Question: HTML:
'''
<img src="dash_img/dash-img_07.png">
'''
HTML Image:

Here there is no attribute to get the xpath, I tried by link text but that too failed.
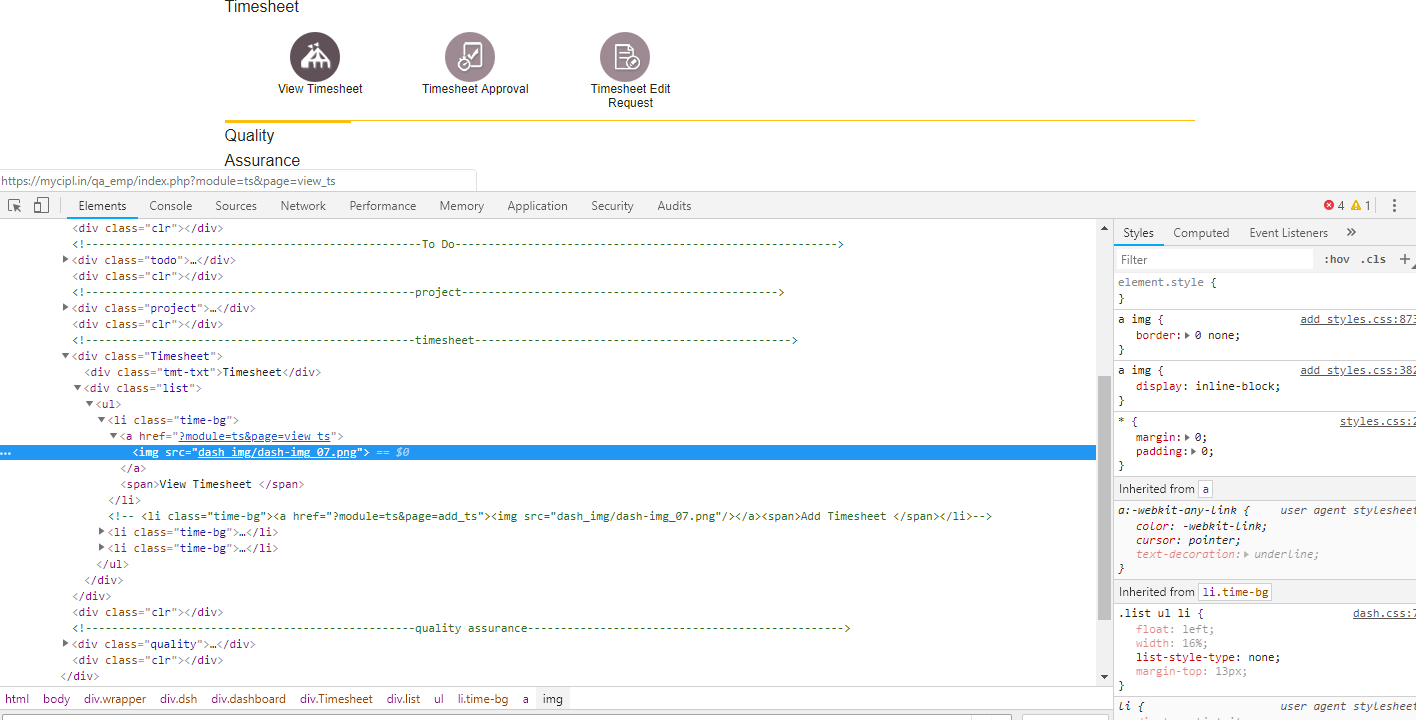
Answer: To locate the element you can use either of the following solutions:
- :'''
div.Timesheet li.time-bg > a > img[src='dash_img/dash-img_07.png']
'''
- :'''
//div[@class='Timesheet']//li[@class='time-bg']/a/img[@src='dash_img/dash-img_07.png']
'''
- (based on the text ):'''
//span[contains(., 'View Timesheet')]//preceding::a[1]/img
'''